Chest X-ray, PA view. Patient: 55 years old, sex M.
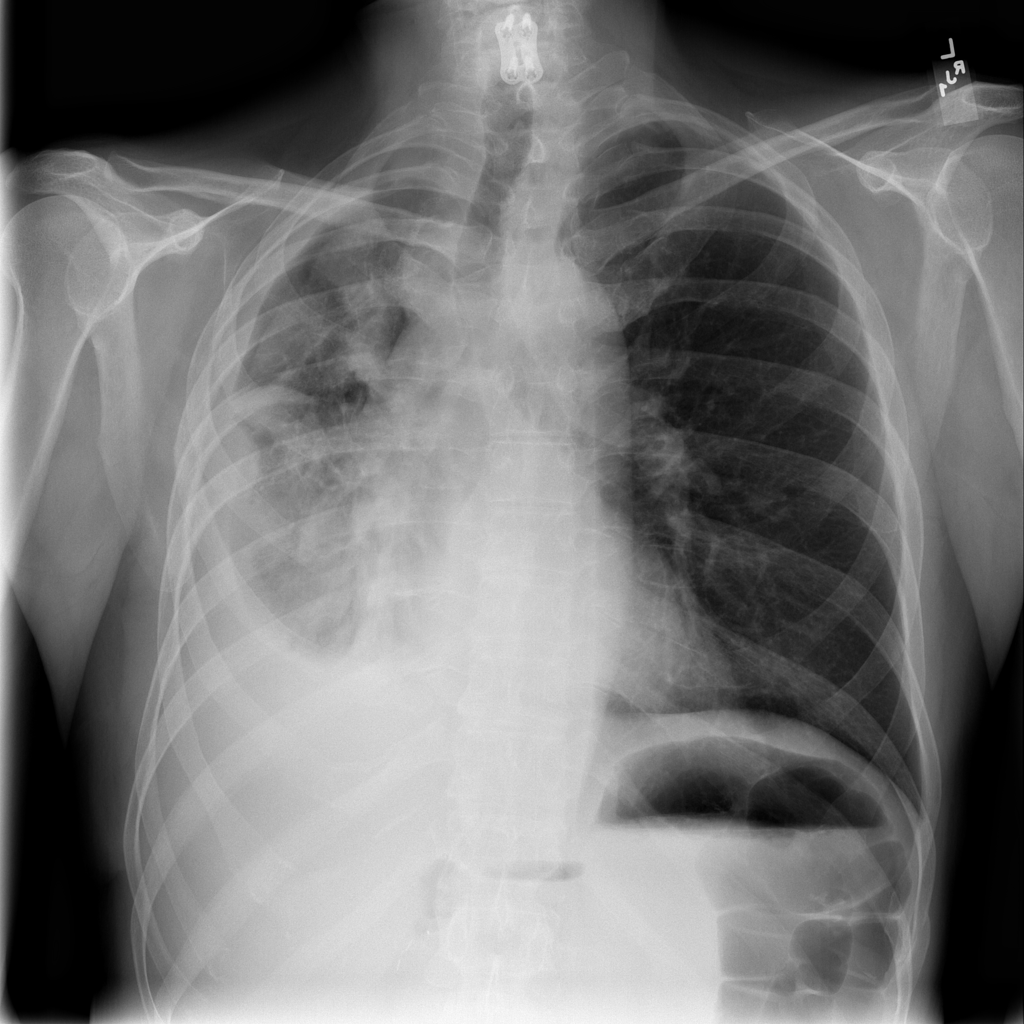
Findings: Atelectasis, Mass